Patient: sex F, age 46
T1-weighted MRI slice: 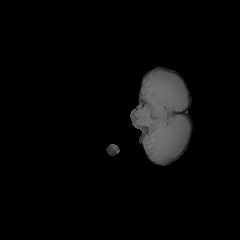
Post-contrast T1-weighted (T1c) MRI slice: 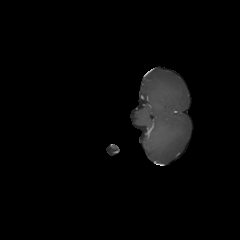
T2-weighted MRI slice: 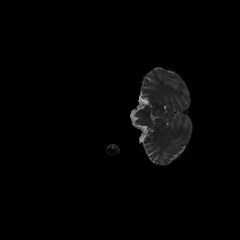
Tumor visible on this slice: no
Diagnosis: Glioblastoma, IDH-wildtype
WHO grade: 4